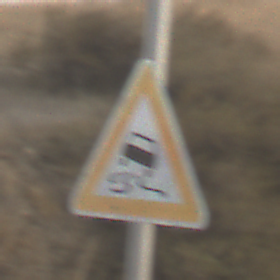
Verkehrszeichen: SchleuderOderRutschgefahr
Umgebung: Outdoor, RoadRail
Tageszeit: SunriseSunset
Wetter: PartlyCloudy
Licht: Natural
Jahreszeit: NotSpecified
Kontrast: LowContrast